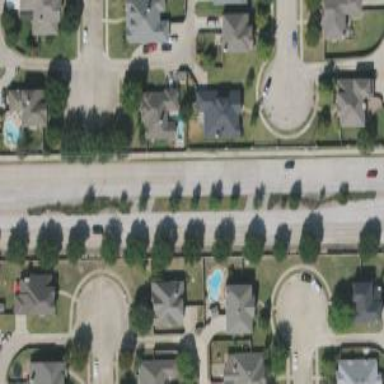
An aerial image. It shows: Secondary road with separate sidewalk.